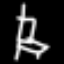
Label: chair